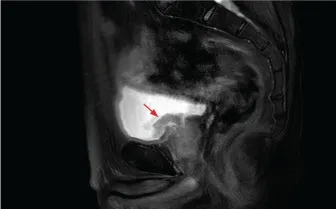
Coronal.
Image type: radiology (mri)